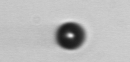
Label: bead